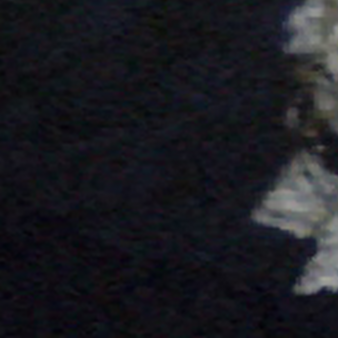
Label: other